Question: >
<URL>
I have a stored procedure which populates a #temp table, does things to its records and then SELECTs the records.
Problem is, when I try to create a function import and click on [Get Column Information], the results pane shows the message "The selected stored procedure or function returns no columns".
Now, I KNOW for a fact that it does indeed return columns because if I run it directly from the db, I get the expected resultset back.
The stored procedure can be summarised as follows:
'''
SELECT P.PersonID, P.Surname, P.NickName, P.DateofBirth
INTO #SeriesCompleted
FROM
Table1 T (NOLOCK)
INNER JOIN
Table2 P (NOLOCK) ON T.PID = P.PID
;
Select r.PID, SUM(rt.Distance) 'Distance'
INTO #Distance
FROM
#SeriesCompleted sc
inner join table3 rsr (NOLOCK) on rsr.SeriesId = sc.SeriesId
inner join table4 r (NOLOCK) on r.PID = sc.PID
inner join table5 rt (NOLOCK) on rt.RouteID = r.RouteID
GROUP BY r.PID;
UPDATE #SeriesCompleted
SET Distance = d.Distance
FROM #SeriesCompleted sc
INNER JOIN #Distance d on d.PID = sc.PPID;
--Here is where the result is returned.
SELECT distinct sc.PersonID, sc.NickName, sc.Surname, sc.DateofBirth, sc.NumberFinished, sc.Distance
FROM #SeriesCompleted SC
'''

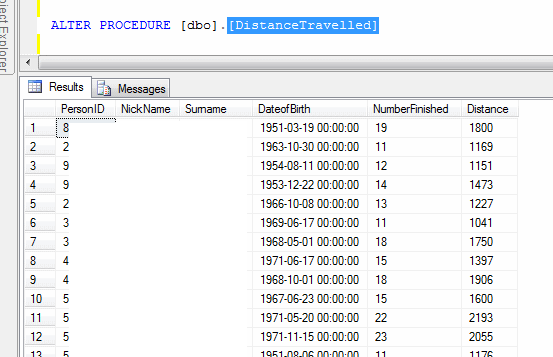
Answer: After googling furiously, I came across the answer: <URL>
EF cannot get metadata from a stored proc that uses dynamic queries or temp tables. The solution was to either manually create the complex returned type OR put
'''
SET FMTONLY OFF
'''
in my stored proc definition. The danger with the second option, of course is that the stored proc will be executed when Visual Studio executes the metadata call, so this would ideally only be used if the stored procedure doesn't change anything.
UPDATE: An alternative is to make sure that the stored procedure actually works. Another thing you could do is to create a dummy stored procedure that returns the columns you want, bind to it and then do the actual logic.